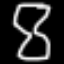
Label: hourglass